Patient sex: M
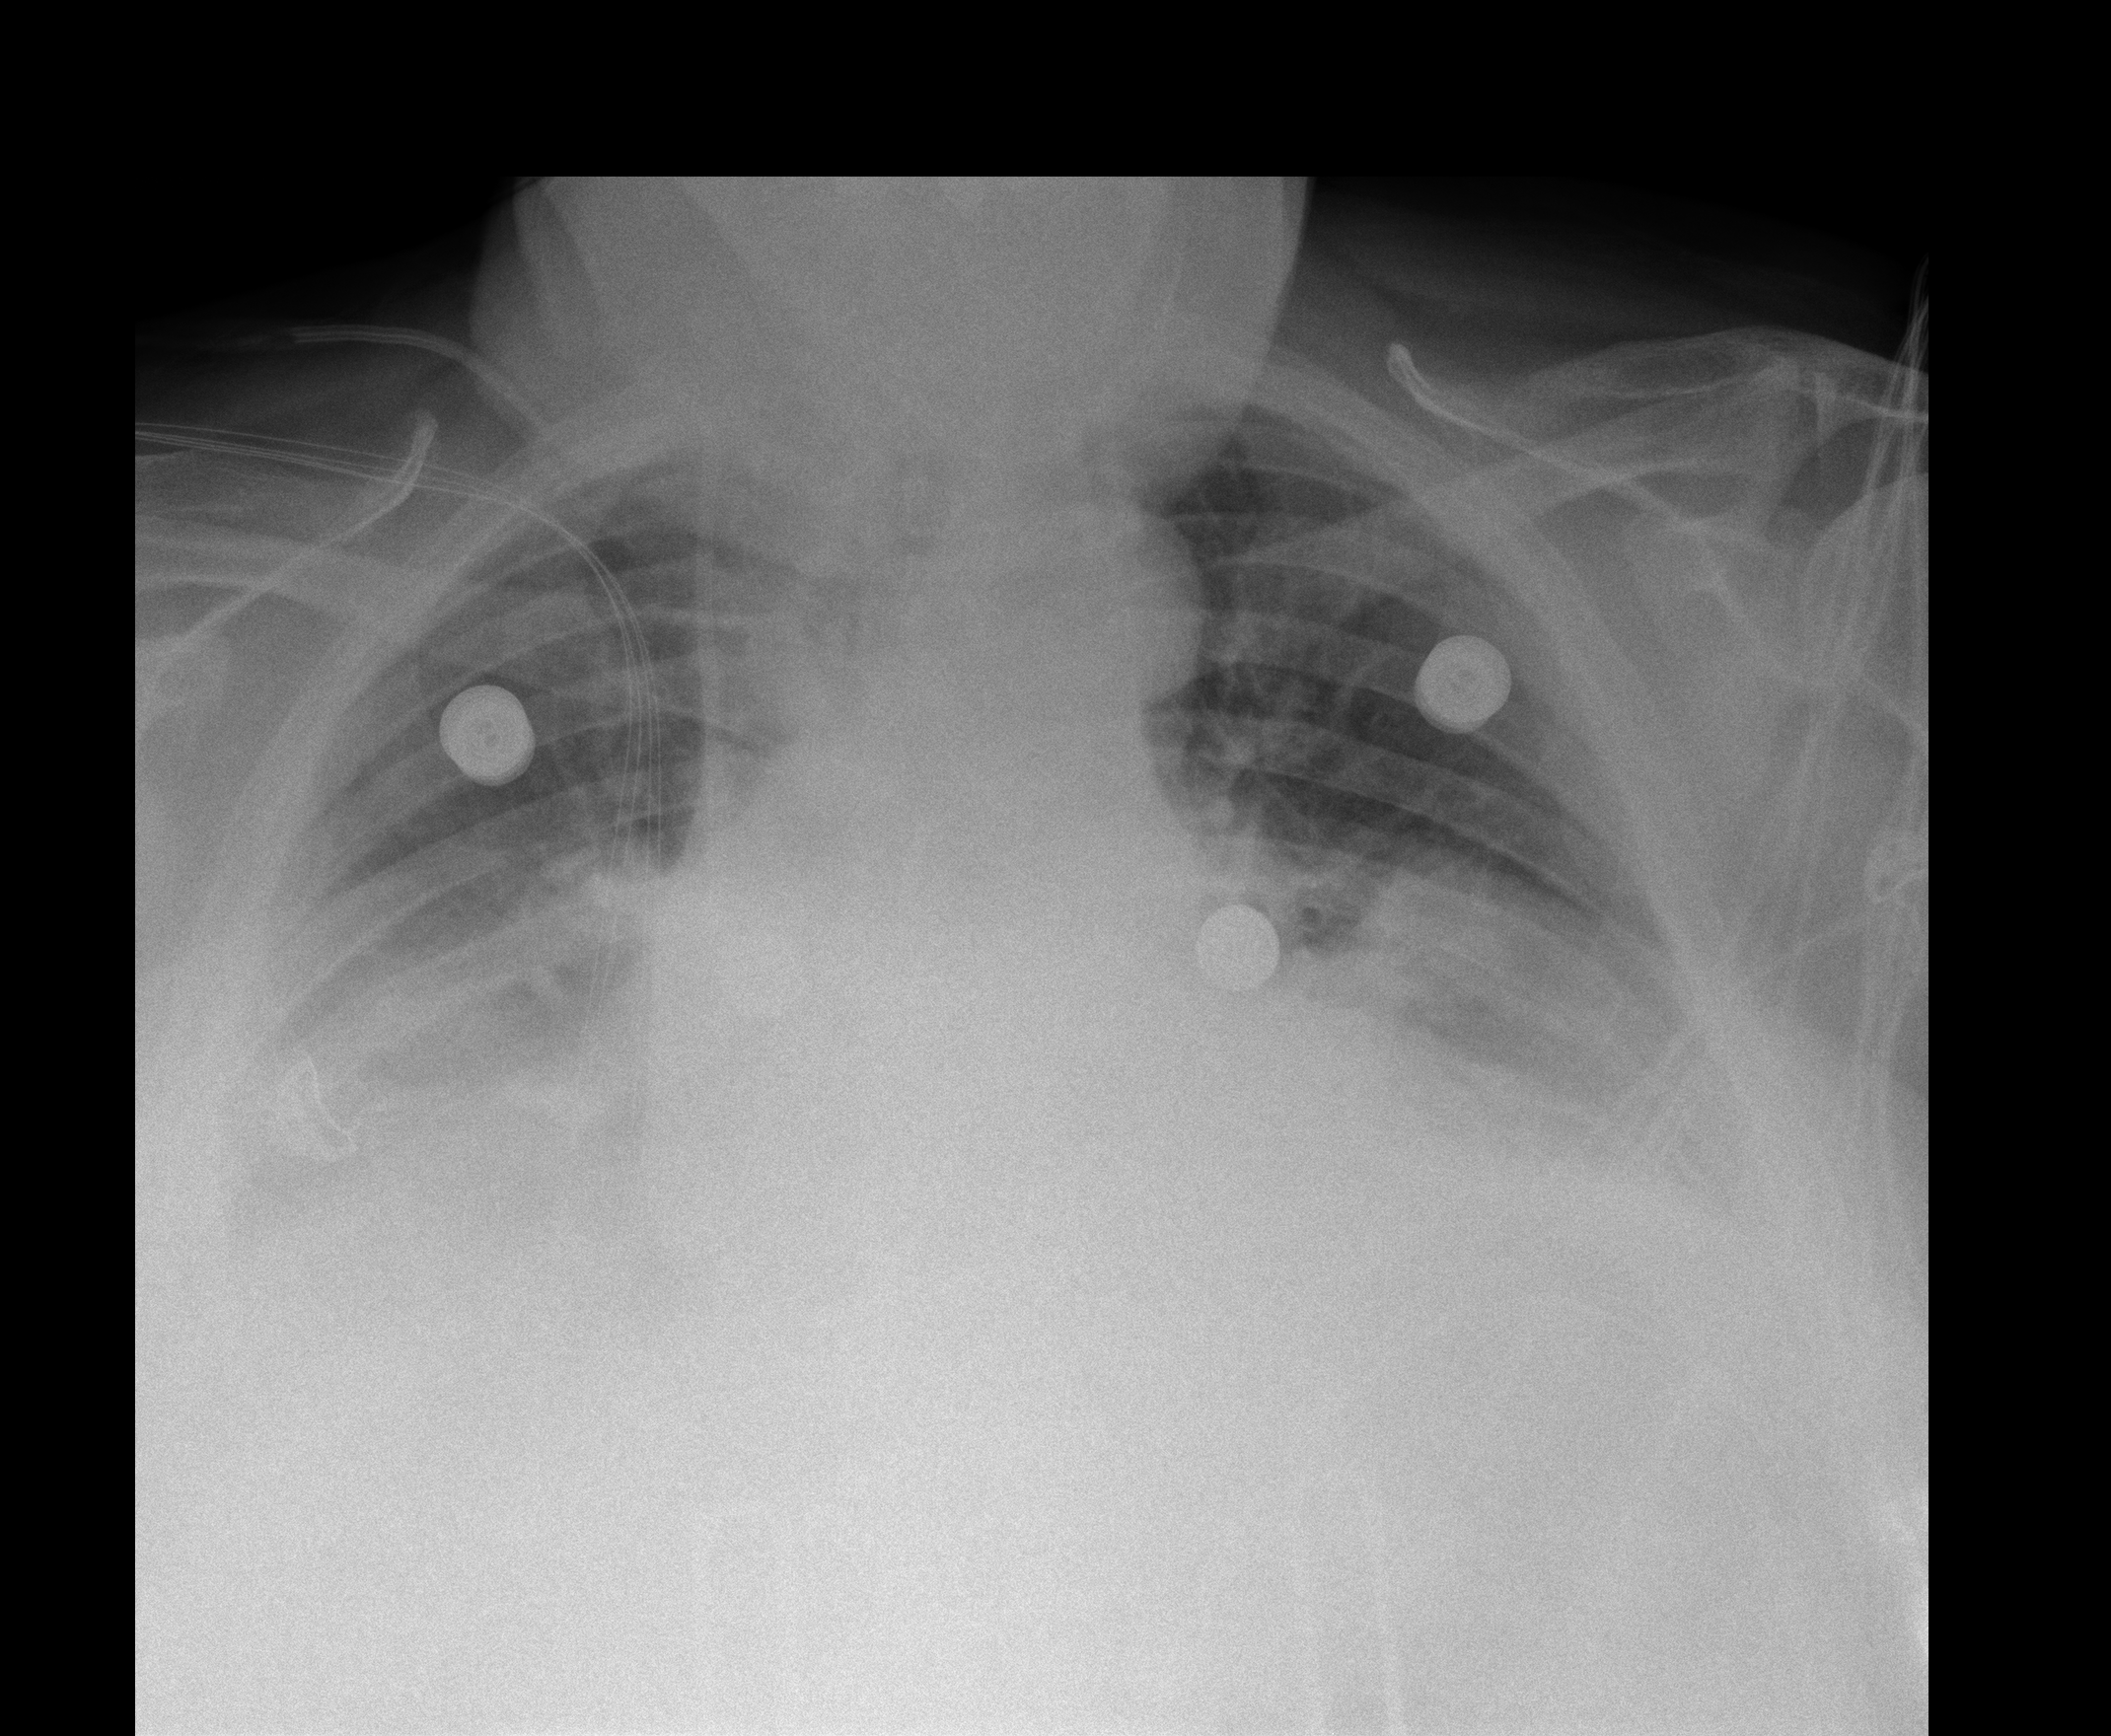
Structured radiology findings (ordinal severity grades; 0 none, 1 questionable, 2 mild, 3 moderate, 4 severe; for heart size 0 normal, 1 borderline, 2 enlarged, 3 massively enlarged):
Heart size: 1
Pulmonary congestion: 0
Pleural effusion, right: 2
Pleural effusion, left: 2
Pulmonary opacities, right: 0
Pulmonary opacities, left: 0
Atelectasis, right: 2
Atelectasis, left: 2